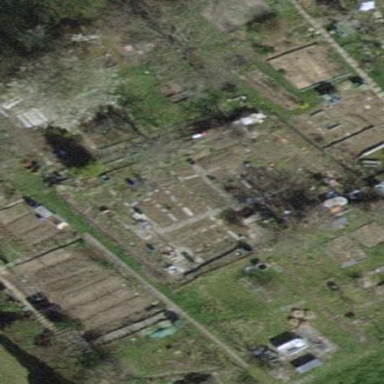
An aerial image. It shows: Allotments area.